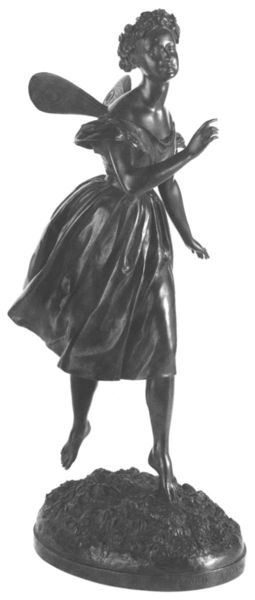
Titel: Maria Taglioni als Sylphide
Künstler: Jean-Auguste Barre
Schlagwörter: flügel, mädchen, finger, frau, kleid, wiese, rock, tanz, arme, gesicht, sockel, stein, hände, figur, schultern, zart, oval, engel, skulptur, jugendstil, metall, bronze, plastik, dünn, frühling, kranz, light, fee, psyche, leichtigkeit, elfe, nike, victoria, armor, tanzend, frau skulptur